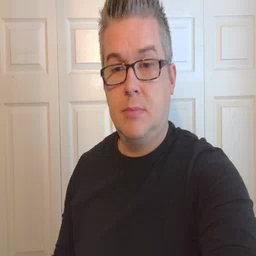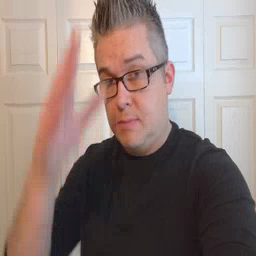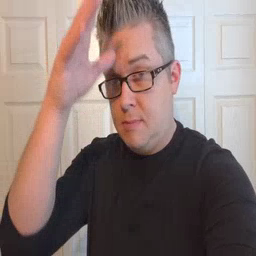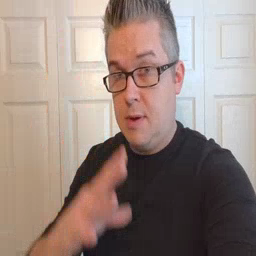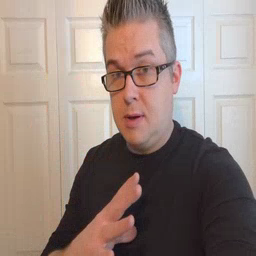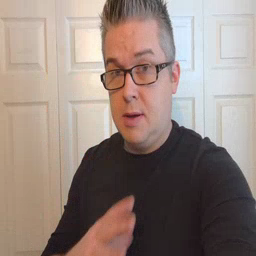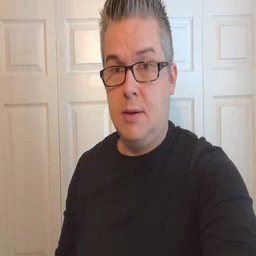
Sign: man